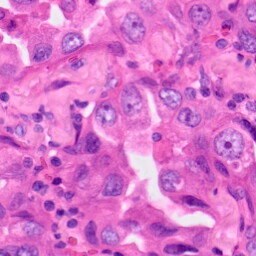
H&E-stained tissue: Lung